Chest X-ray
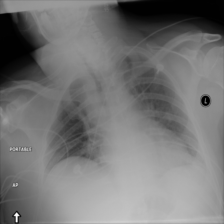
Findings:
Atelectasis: negative
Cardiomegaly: negative
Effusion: negative
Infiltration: negative
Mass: negative
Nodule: negative
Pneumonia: negative
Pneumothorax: negative
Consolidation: negative
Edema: negative
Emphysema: negative
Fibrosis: negative
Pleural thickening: negative
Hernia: negative